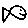
Label: fish